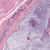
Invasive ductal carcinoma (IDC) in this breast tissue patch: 1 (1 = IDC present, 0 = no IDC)